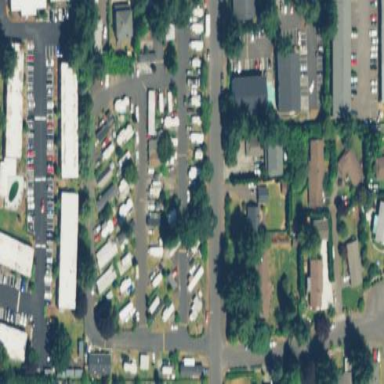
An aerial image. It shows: Residential area designated as trailer park.